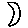
Label: moon